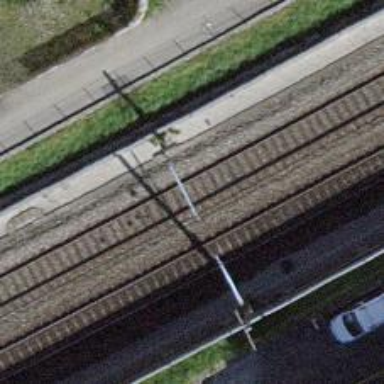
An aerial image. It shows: Railway with electrified contact lines.